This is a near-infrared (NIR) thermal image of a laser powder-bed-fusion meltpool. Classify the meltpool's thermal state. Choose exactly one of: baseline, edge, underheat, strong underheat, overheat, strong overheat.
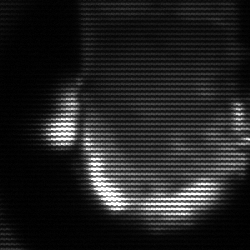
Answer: baseline